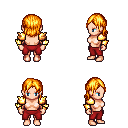
a pixel art fantasy rpg character, female body template, human, light skin, gold arm armor, red pants, light blonde long bangs hairstyle, four views (front, back, left, right), 2x2 character sprite sheet, small pixel art, hard edges, no anti-aliasing